高二 · 度量几何学
14.如图, 一个水轮的半径为 $4 \mathrm{~m}$, 水轮圆心 $O$ 距离水面 $2 \mathrm{~m}$, 已知水轮每分钟转动 5 圈, 如果当水轮上点 $P$ 从水中浮现时(图中点 $P_{0}$ )开始计算时间.

(1)将点 $P$ 距离水面的高度 $z(\mathrm{~m})$ 表示为时间 $t(\mathrm{~s})$ 的函数;

(2)点 $P$ 第一次到达最高点大约需要多少时间?
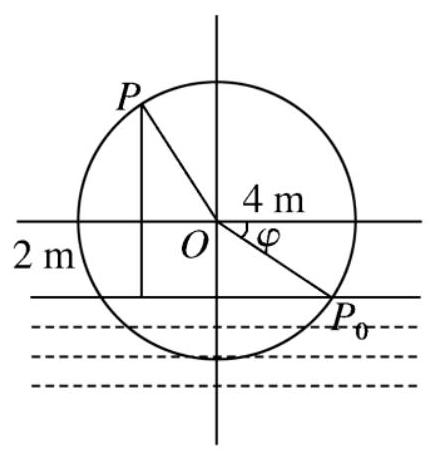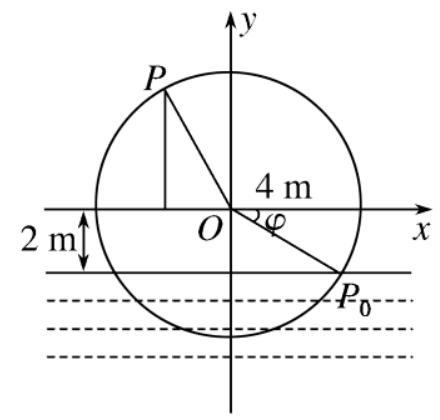
答案: (1)如图所示建立直角坐标系, 设角 $\varphi\left(-\frac{\pi}{2}<\varphi<0\right)$ 是以 $O x$ 为始边, $O P_{0}$ 为终边的角. $O P$ 每秒钟内所转过的角为 $\frac{5 \times 2 \pi}{60}=\frac{\pi}{6}$.

则 $O P$ 在时间 $t(\mathrm{~s})$ 内所转过的角为 $\frac{\pi}{6} t$.

由题意可知水轮逆时针转动，

得 $z=4 \sin \left(\frac{\pi}{6} t+\varphi\right)+2$.

当 $t=0$ 时, $z=0$, 得 $\sin \varphi=-\frac{1}{2}$,

即 $\varphi=-\frac{\pi}{6}$.

故所求的函数关系式为

$z=4 \sin \left(\frac{\pi}{6} t-\frac{\pi}{6}\right)+2$.

(2) 令 $z=4 \sin \left(\frac{\pi}{6} t-\frac{\pi}{6}\right)+2=6$,

得 $\sin \left(\frac{\pi}{6} t-\frac{\pi}{6}\right)=1$,

令 $\frac{\pi}{6} t-\frac{\pi}{6}=\frac{\pi}{2}$, 得 $t=4$,

故点 $P$ 第一次到达最高点大约需要 $4 \mathrm{~s}$.